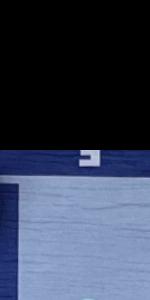
Label: Empty